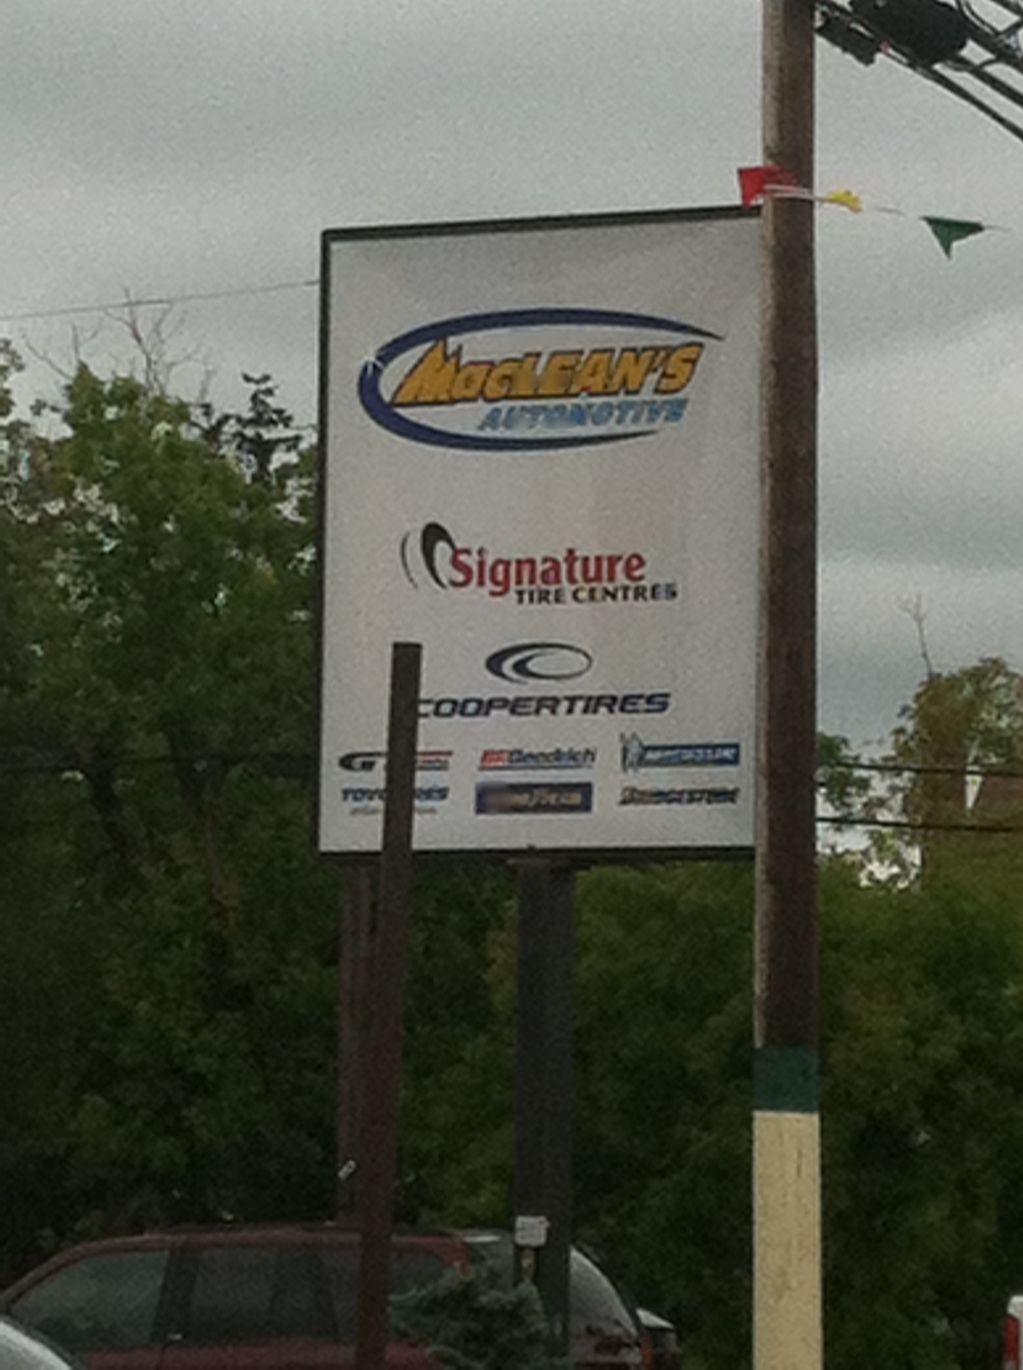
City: charlottetown